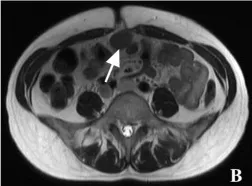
Contrast-enhanced magnetic resonance imaging (CE-MRI) of case. MRI showed a slightly high signal in T1-weighted imaging, and ,a slightly high signal in T2-weighted imaging, diffusion-weighted imaging (DWI), and ,apparent diffusion coefficient (ADC).
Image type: radiology (mri)